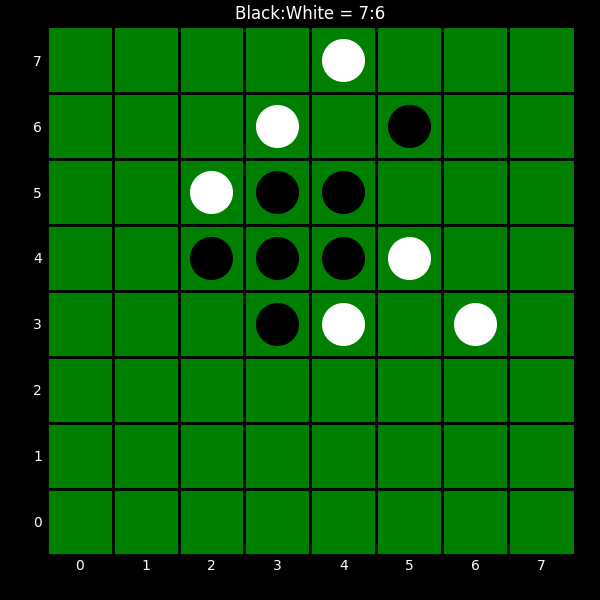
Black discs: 7
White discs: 6